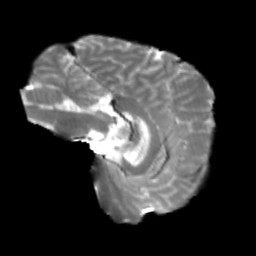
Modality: T2w
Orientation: sagittal
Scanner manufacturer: siemens
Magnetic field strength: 3 T
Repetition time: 4 s
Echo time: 0.0594 s